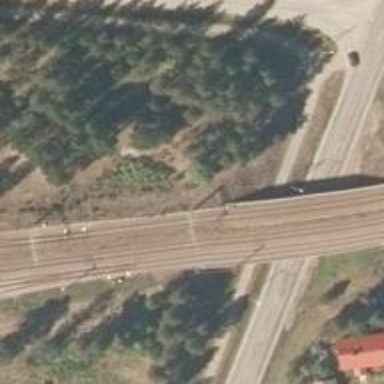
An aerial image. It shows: Rail siding with electrified contact lines.